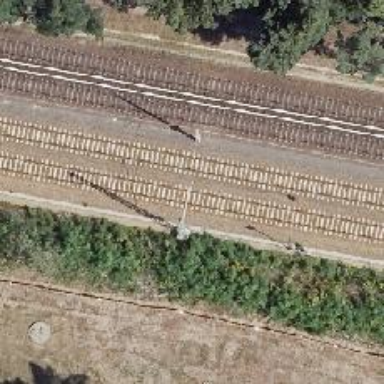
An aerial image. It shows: Railway milestone with catenary mast.